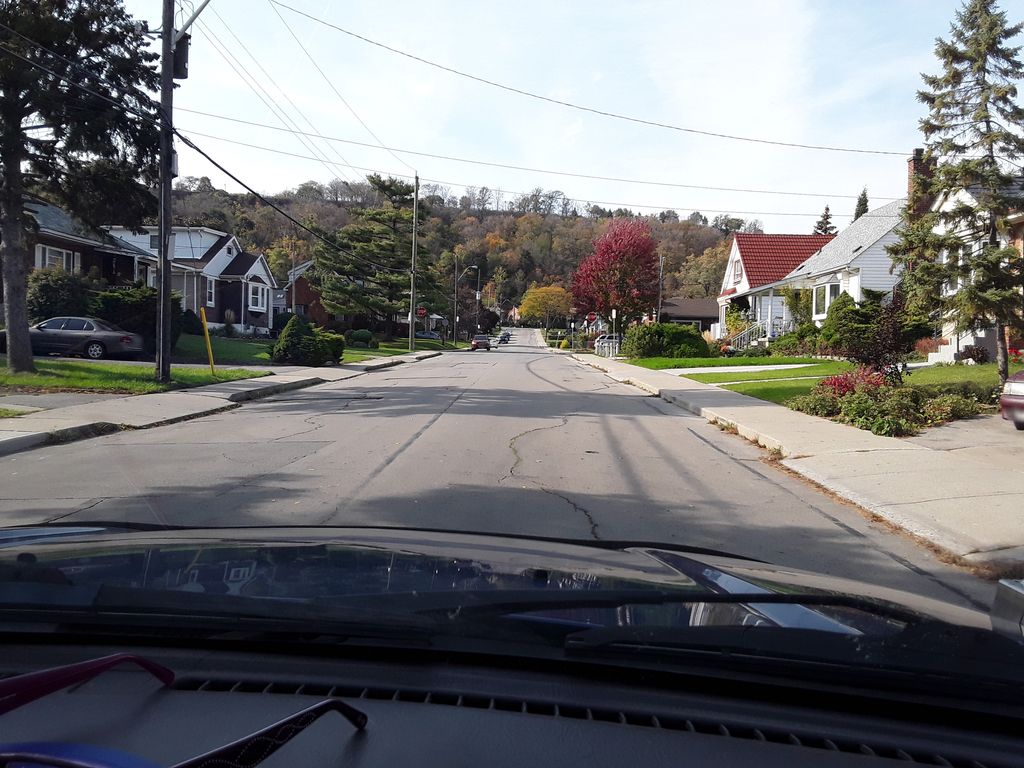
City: hamilton